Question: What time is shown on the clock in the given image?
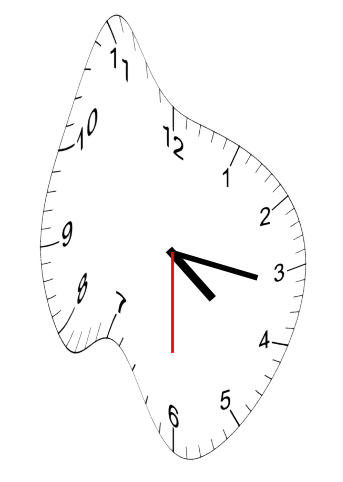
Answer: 04:16:30